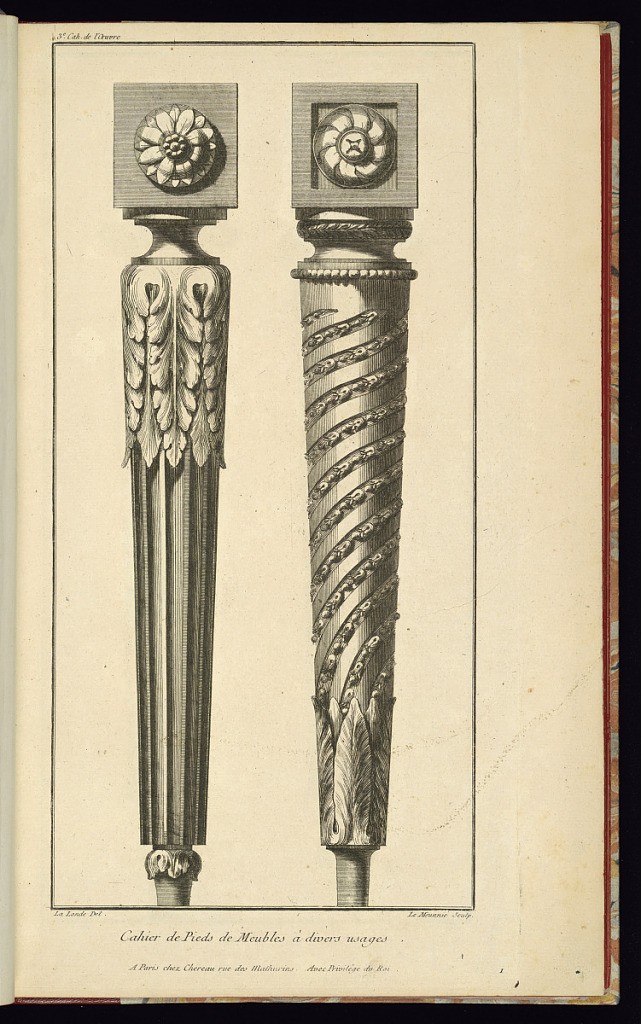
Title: Two Furniture Leg Designs
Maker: Richard de Lalonde, French, active 1780–96
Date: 1775-1788
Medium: Etching on off-white laid paper
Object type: Print
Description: Two furniture leg designs, arranged horizontally on the page. The leg on the left features a top block with a carved rosette, a deep cove, acanthus leaves over the shoulders, and fluting down the column. The leg on the right features an inset rosette on the top block, a leaf-patterned flat, a bead course at the shoulder, and spiral fluting down the shaft, with carved bead and leaf cabling. The plate is signed and numbered.